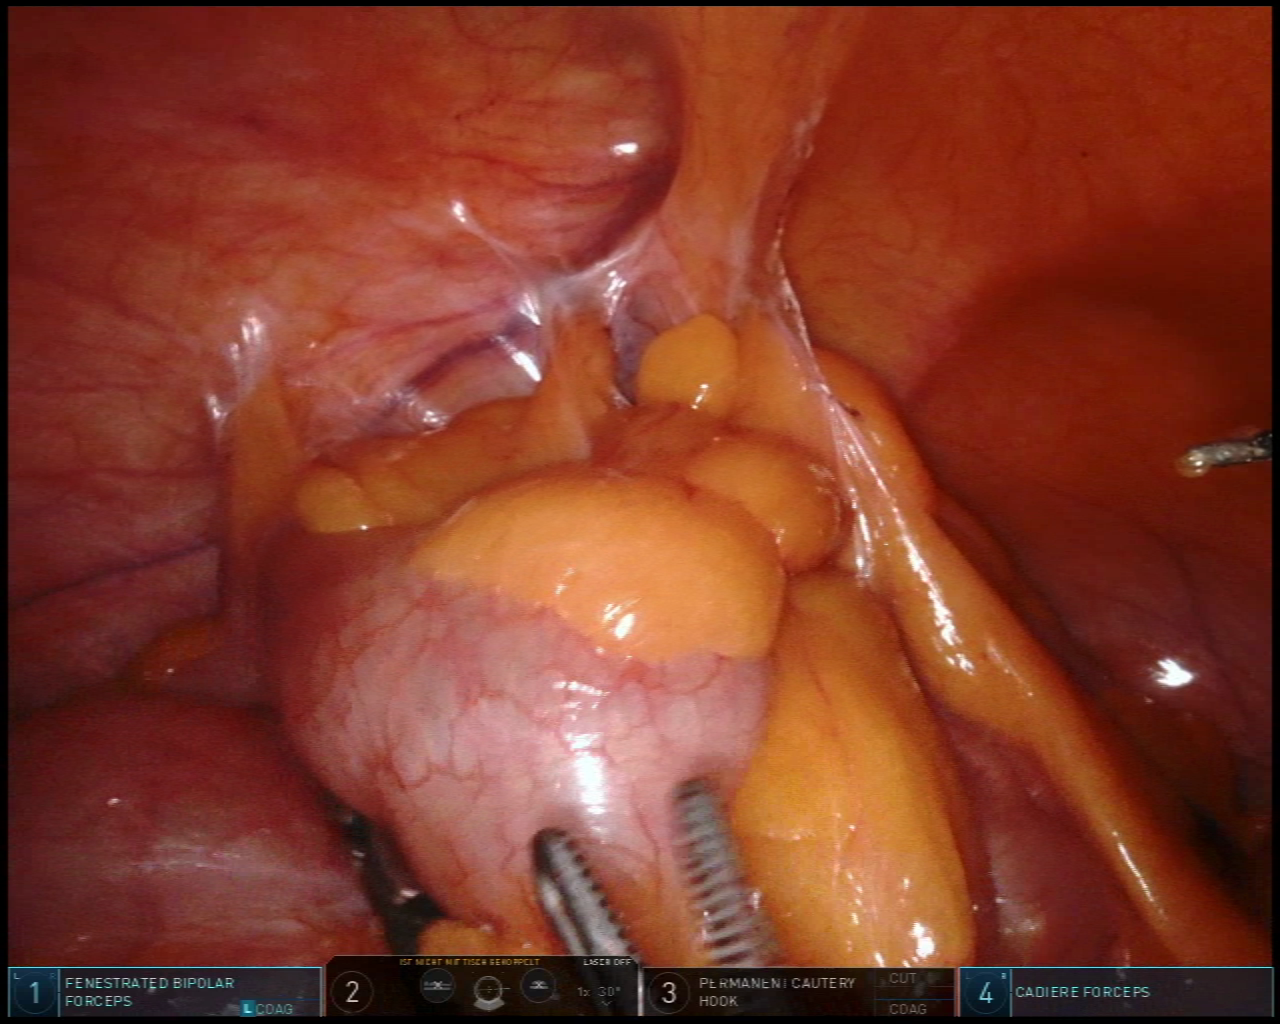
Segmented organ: colon
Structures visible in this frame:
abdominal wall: yes
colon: yes
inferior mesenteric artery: no
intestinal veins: no
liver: no
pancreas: no
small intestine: no
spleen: no
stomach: no
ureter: no
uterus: no
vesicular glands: no